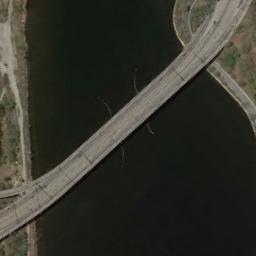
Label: bridge